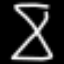
Label: hourglass